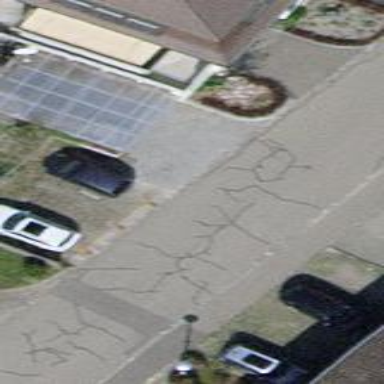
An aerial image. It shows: Parking area with surface.